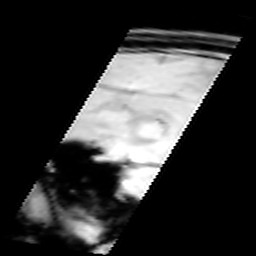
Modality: inplaneT1
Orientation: sagittal
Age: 25
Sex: male